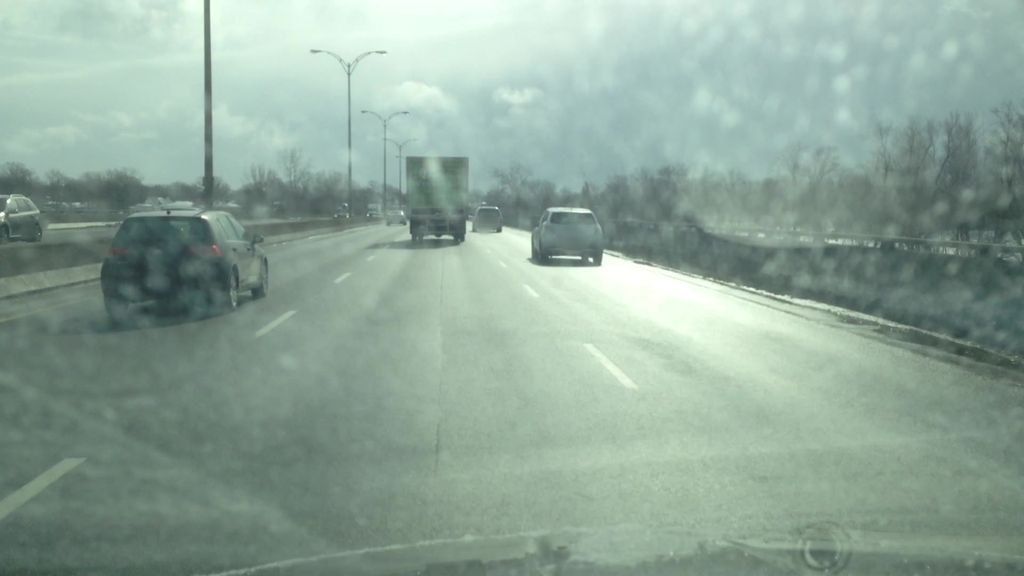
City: montreal